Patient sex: F
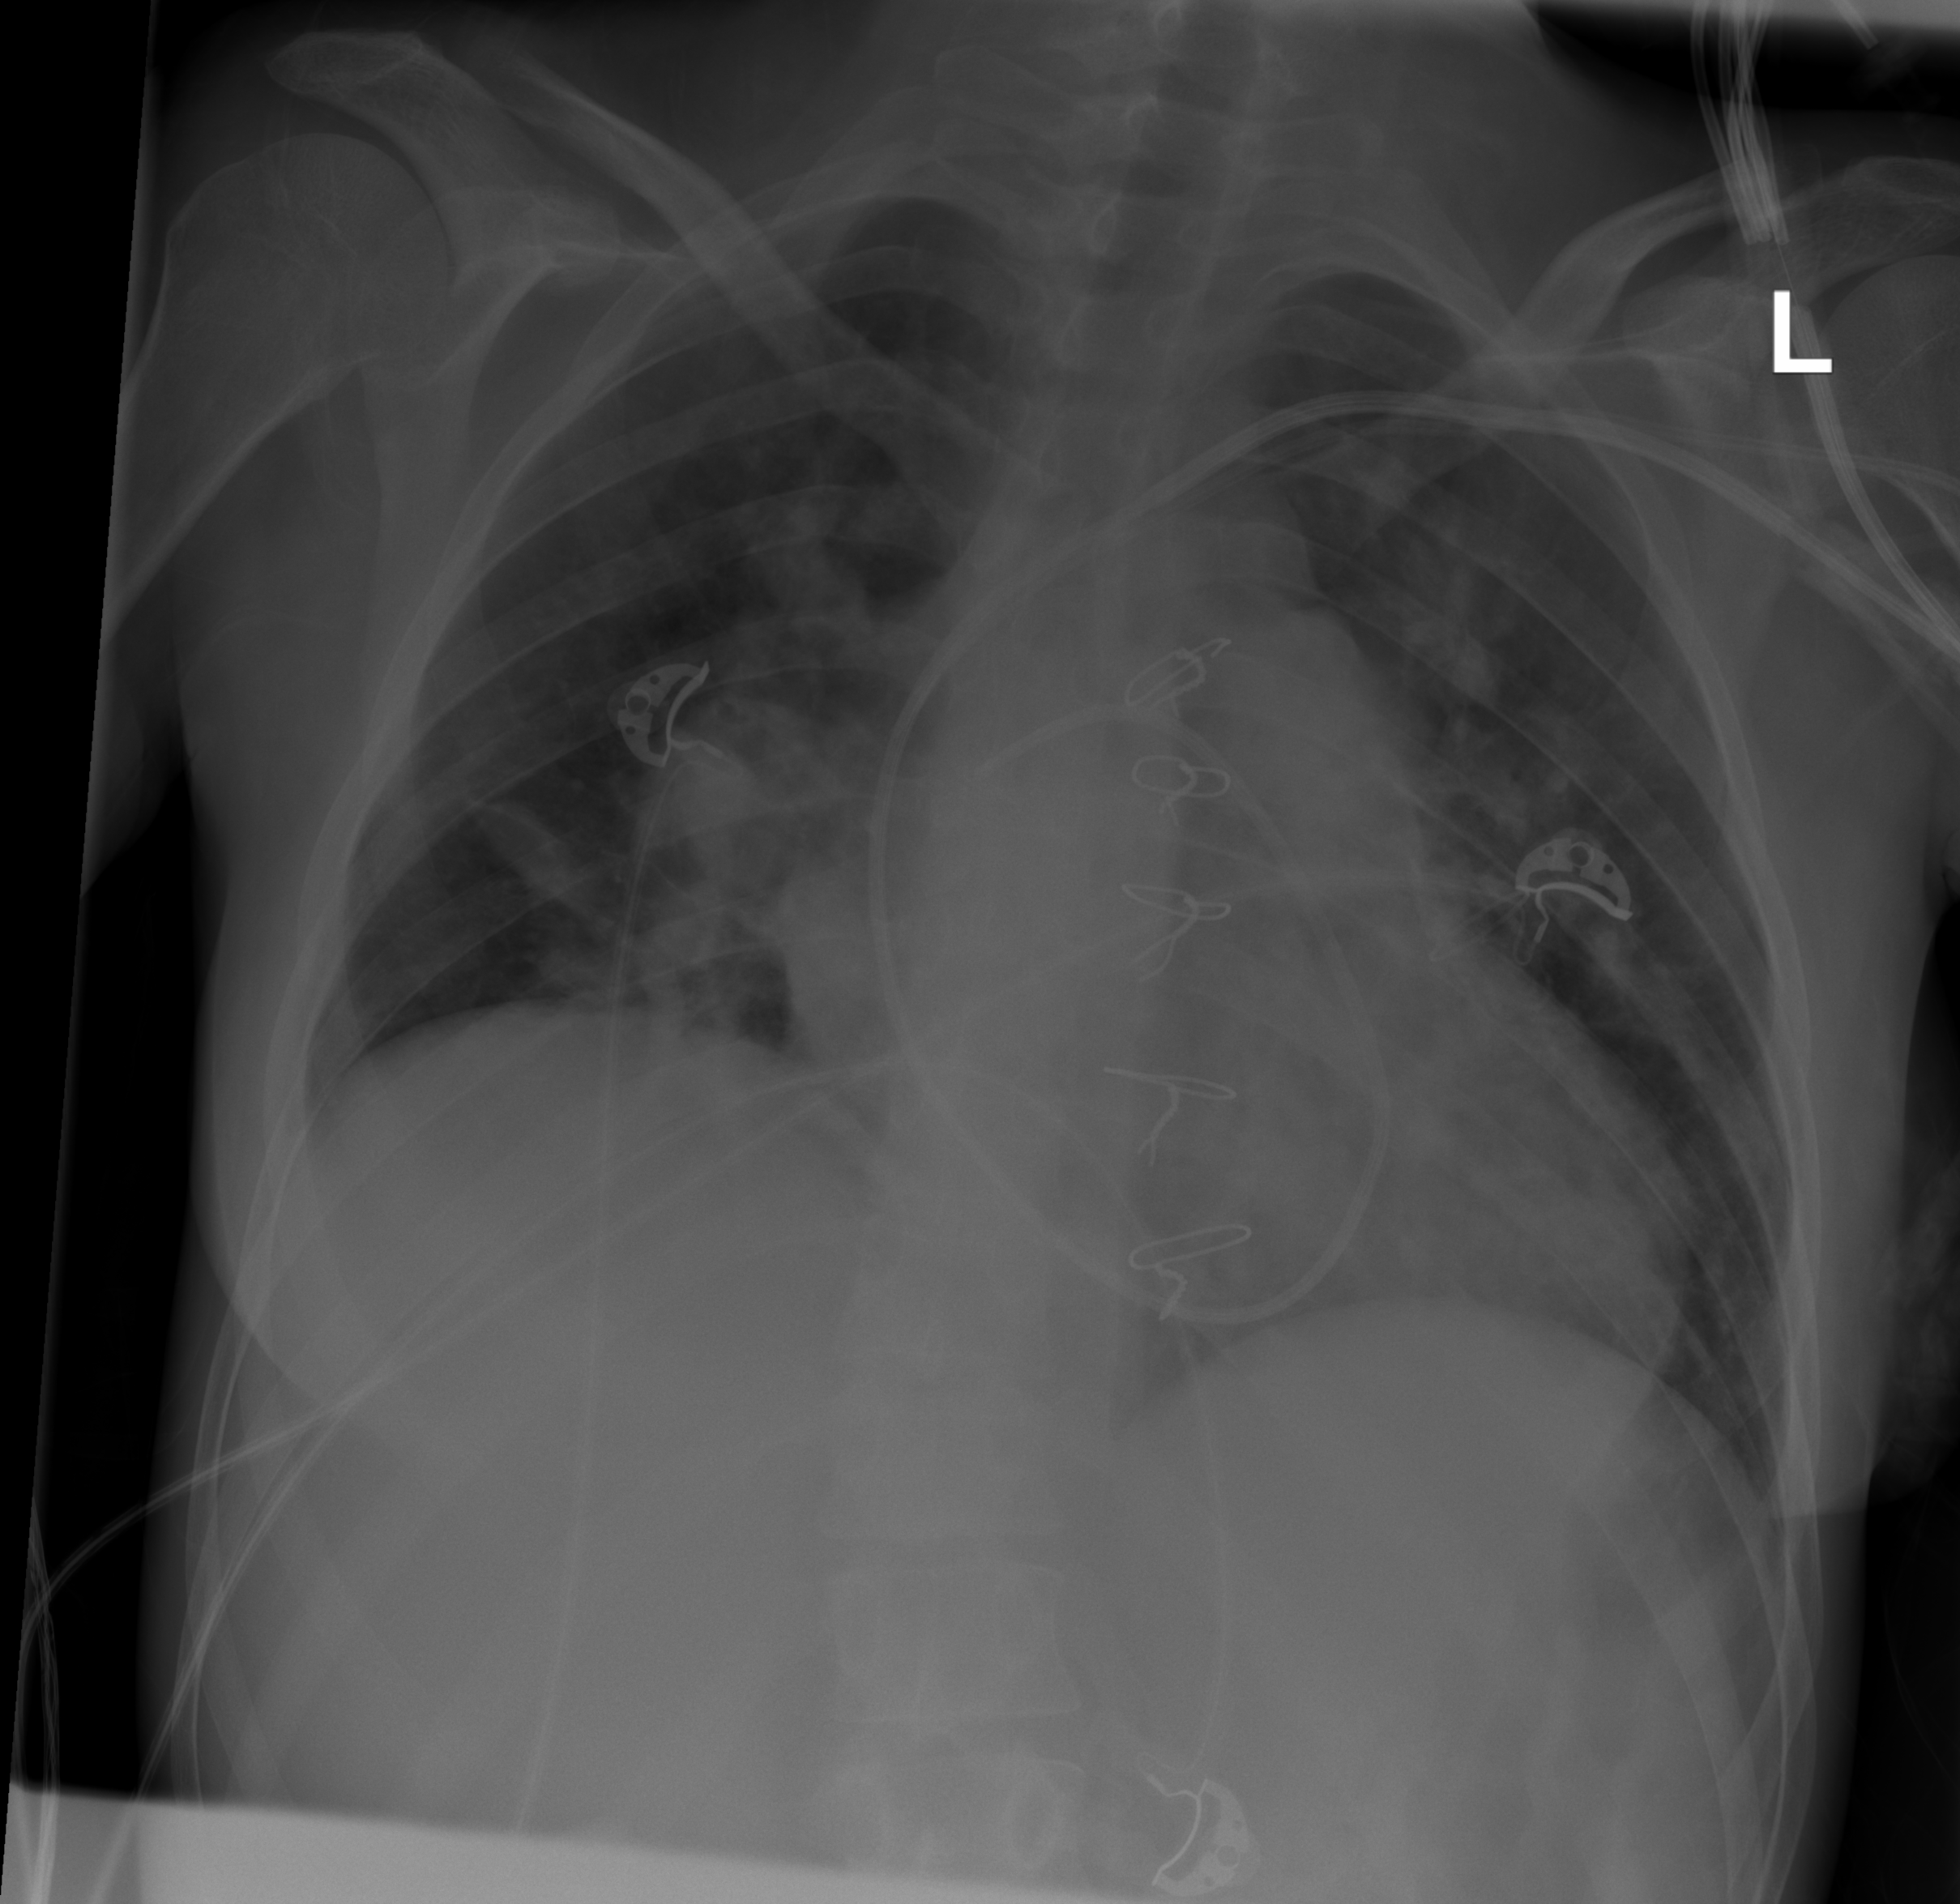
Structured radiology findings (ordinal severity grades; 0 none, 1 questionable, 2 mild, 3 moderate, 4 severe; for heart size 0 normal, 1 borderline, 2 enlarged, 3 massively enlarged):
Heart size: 1
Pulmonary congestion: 0
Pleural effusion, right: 0
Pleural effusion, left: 0
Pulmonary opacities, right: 2
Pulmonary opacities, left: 2
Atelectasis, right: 2
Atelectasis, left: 0